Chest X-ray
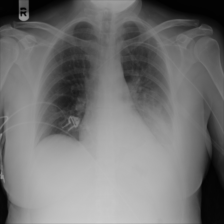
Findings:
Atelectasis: negative
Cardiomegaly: negative
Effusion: positive
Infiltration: negative
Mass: negative
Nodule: negative
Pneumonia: negative
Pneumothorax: negative
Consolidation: negative
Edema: negative
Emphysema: negative
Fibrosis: negative
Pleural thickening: negative
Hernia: negative